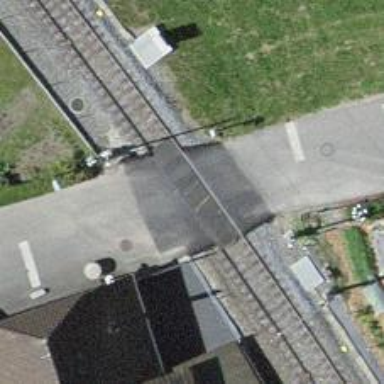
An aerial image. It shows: Level railway crossing with lights and barriers.